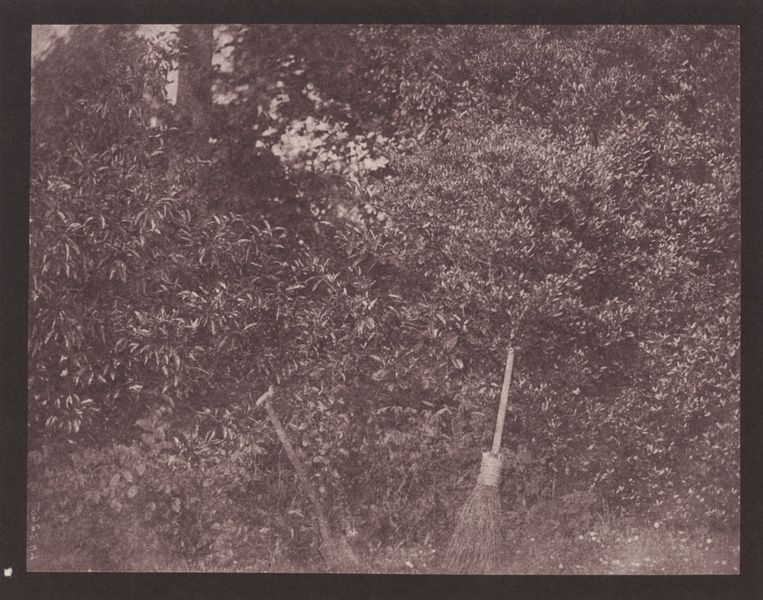
Titel: Spaten und Besen
Künstler: William Henry Fox Talbot
Standort: Lacock (UK)
Institution: Sammlung Lacock
Schlagwörter: baum, blätter, dunkel, himmel, laub, schatten, weiß, bäume, grau, hintergrund, holz, licht, schwarz, zeichnung, gebäude, gras, park, rasen, wiese, rahmen, stehen, ast, baumstamm, natur, stamm, strauch, busch, büsche, gebüsch, sträucher, blatt, pflanzen, england, wald, stock, garten, zwei, moderne, bündel, reisig, modern, hecke, pause, sepia, glanz, besen, foto, fotografie, photographie, stiel, griff, belichtung, schwarz-weiss, photo, werkzeug, unterholz, dickicht, blattwerk, urwald, gärtner, graben, dicht, gestrüpp, rute, stiehl, aufnahme, schaufel, spaten, feger, gartenarbeit, hecken, experiment, wildwuchs, verblasst, fegen, talbot, strohbesen, querstange, gartengerät, kehrbesen, strauchbesen, anstich, reißig, pencil, viuele blätter, hexenbesen, laoch, rasen wiese gras, fenton, besenfoto, spsten